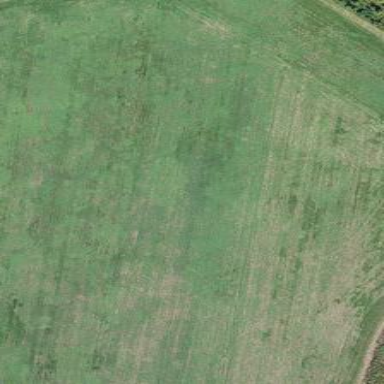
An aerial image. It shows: Agricultural meadow.